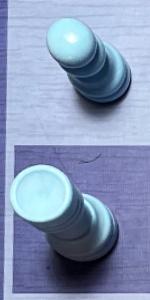
Label: Rook_White